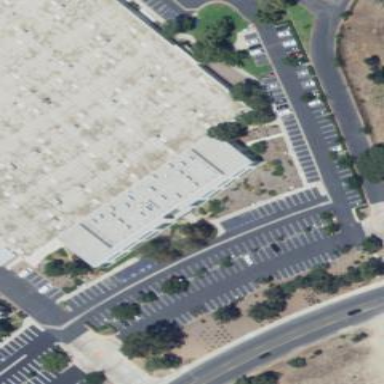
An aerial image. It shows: Parking area.